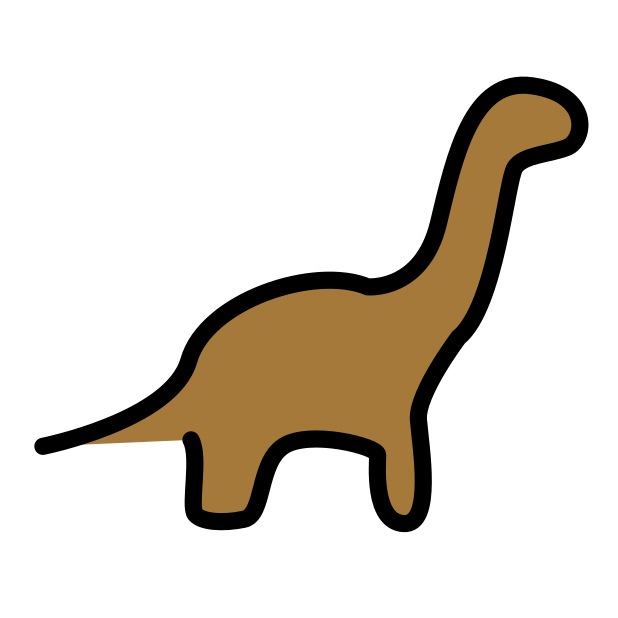
Emoji: 🦕
Name: sauropod
Unicode: 0x1f995